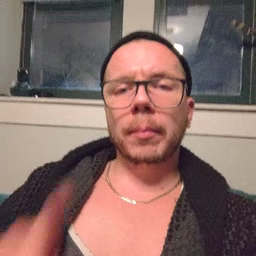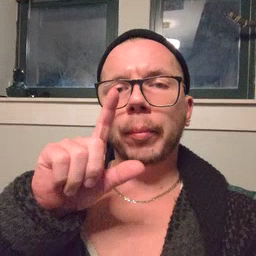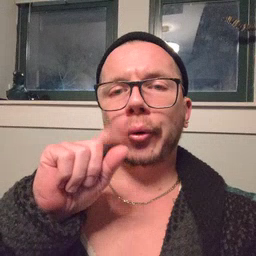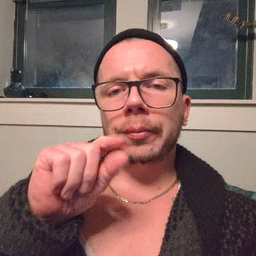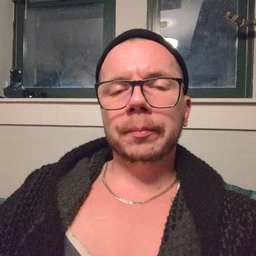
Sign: bird